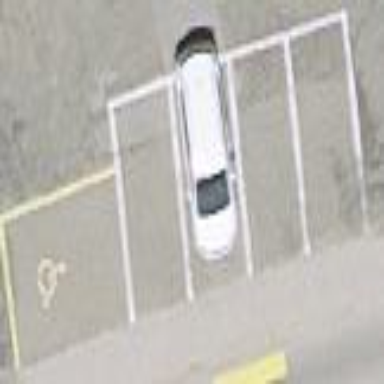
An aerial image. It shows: Parking area with surface parking designated for park and ride for the train.